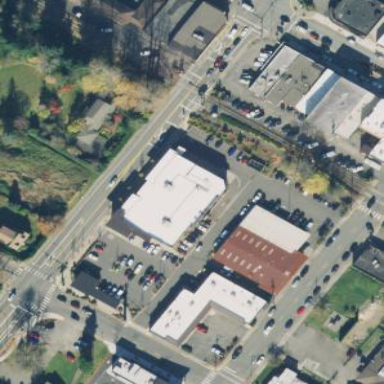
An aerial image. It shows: Building that is pharmacy providing healthcare services.